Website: crate-barrel
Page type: store-pickup
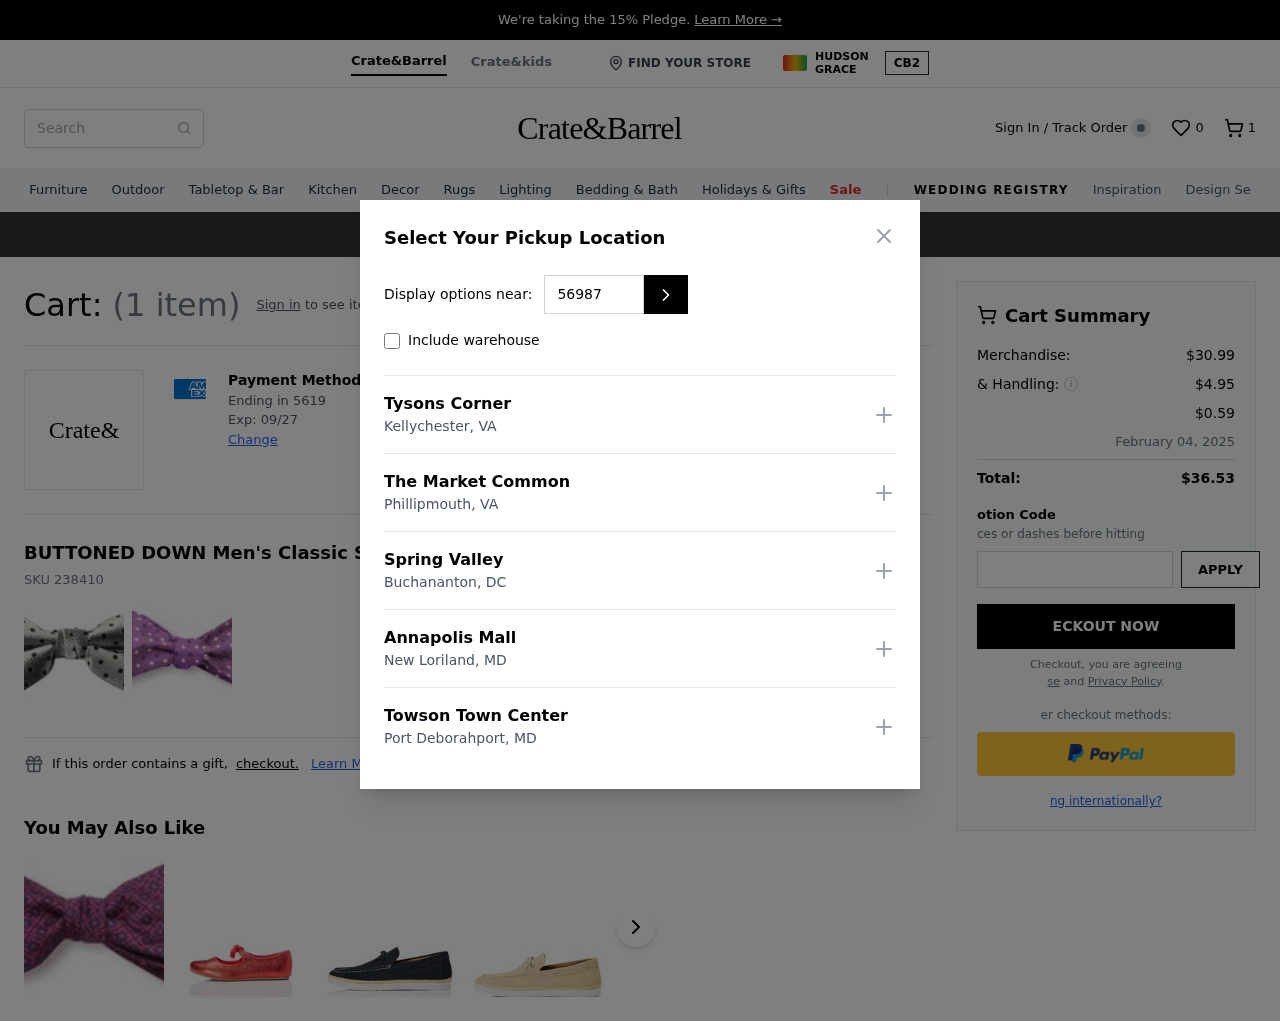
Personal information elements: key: PII_CARD_EXPIRY
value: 09/27
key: PII_CARD_LAST4
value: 5619
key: PII_LOCATION1_CITY
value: Kellychester
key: PII_LOCATION1_NAME
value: Tysons Corner
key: PII_LOCATION1_STATE
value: VA
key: PII_LOCATION2_CITY
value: Phillipmouth
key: PII_LOCATION2_NAME
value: The Market Common
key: PII_LOCATION2_STATE
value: VA
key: PII_LOCATION3_CITY
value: Buchananton
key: PII_LOCATION3_NAME
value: Spring Valley
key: PII_LOCATION3_STATE
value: DC
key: PII_LOCATION4_CITY
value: New Loriland
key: PII_LOCATION4_NAME
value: Annapolis Mall
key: PII_LOCATION4_STATE
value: MD
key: PII_LOCATION5_CITY
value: Port Deborahport
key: PII_LOCATION5_NAME
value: Towson Town Center
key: PII_LOCATION5_STATE
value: MD
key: PII_POSTCODE
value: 56987
Product elements: key: PRODUCT1_NAME
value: BUTTONED DOWN Men's Classic Silk Pre-Tied Bow Tie, silver dot, One Size
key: PRODUCT1_SKU
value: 238410
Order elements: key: ORDER_NUM_ITEMS
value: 1
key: ORDER_NUM_ITEMS
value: (1 item)
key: ORDER_SUBTOTAL
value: $30.99
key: ORDER_SHIPPING_COST
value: $4.95
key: ORDER_SURCHARGE
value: $0.59
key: ORDER_DELIVERY_DATE
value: February 04, 2025
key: ORDER_TOTAL
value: $36.53
Search elements: key: HEADER_SEARCH
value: Search
Other elements: key: WISHLIST_NUM_ITEMS
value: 0